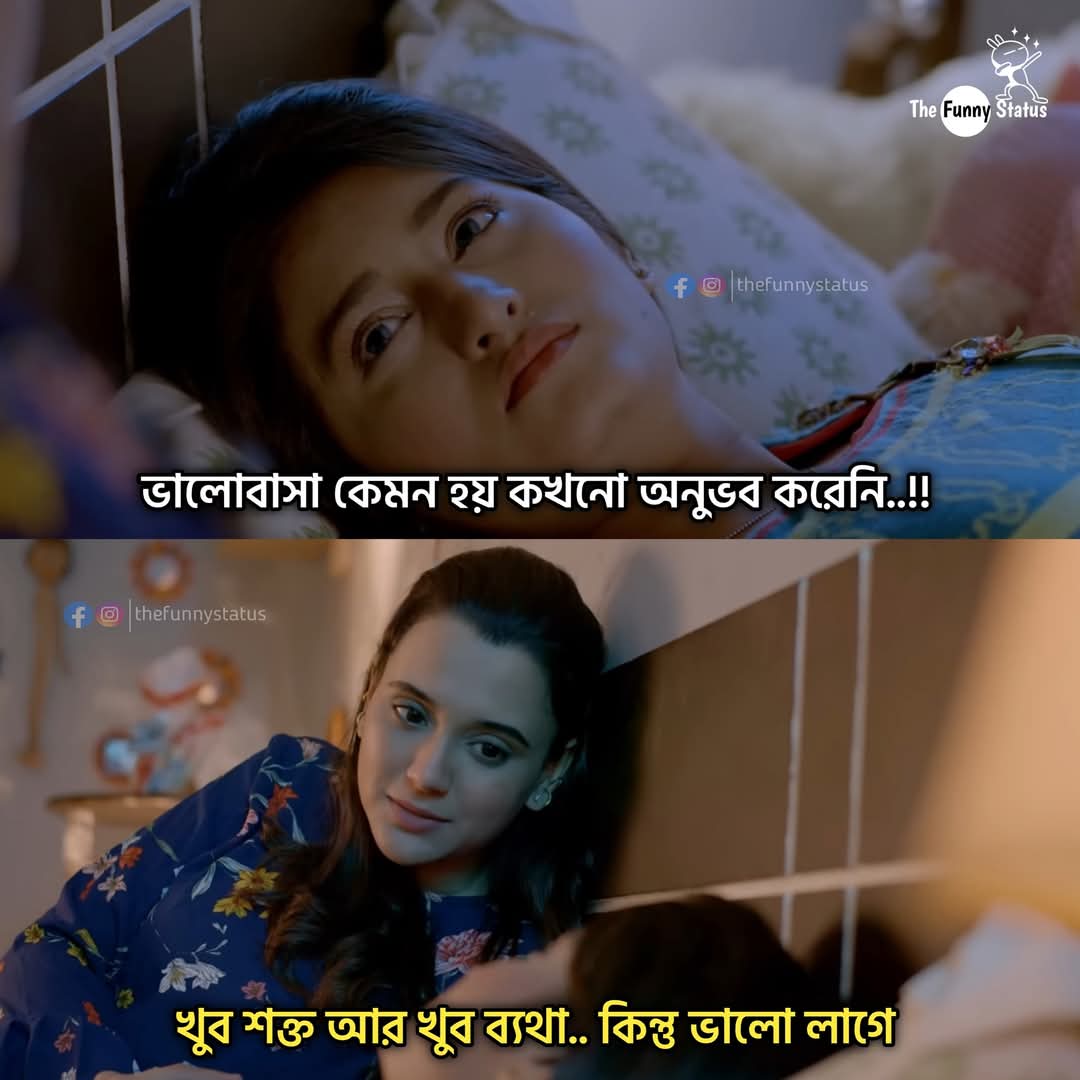
Text: ভালোবাসা কেমন হয় কখনো অনুভব করেনি..!!
খুব শক্ত আর খুব ব্যথা.. কিন্তু ভালো লাগে
Label: Non Hate